Question: I have a numpy array as shown in figure consisting of red and yellow pixels. I wan to select only the red ones.

'''
import numpy as np
data = np.ones((10, 10))
'''
How it is done, guys?
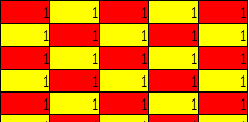
Answer: OK so it seems you want to mask your input with an alternation/checkerboard pattern:
'''
import numpy as np
def checkerboard(shape):
"A hacky way to generate a checkerboard"
return np.sum(np.indices(shape), axis=0) % 2 == 0
data = np.ones((10, 10), dtype=np.bool)
# equivalent ways of applying the mask to your array
result = data & checkerboard(data.shape)
# or
result = np.logical_and(data, checkerboard(data.shape))
'''
i.e. 'checkerboard((5, 5))' returns
'''
array([[ True, False, True, False, True],
[False, True, False, True, False],
[ True, False, True, False, True],
[False, True, False, True, False],
[ True, False, True, False, True]], dtype=bool)
'''